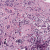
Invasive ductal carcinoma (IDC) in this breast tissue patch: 1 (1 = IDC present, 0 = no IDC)